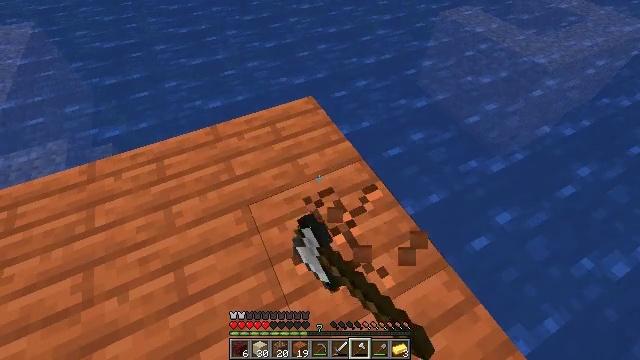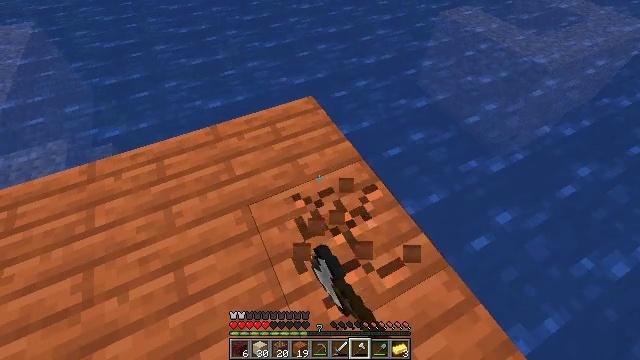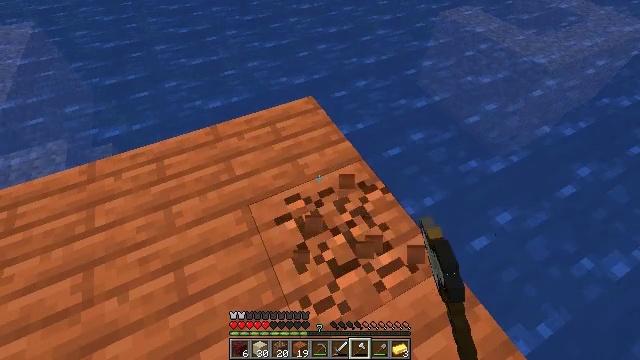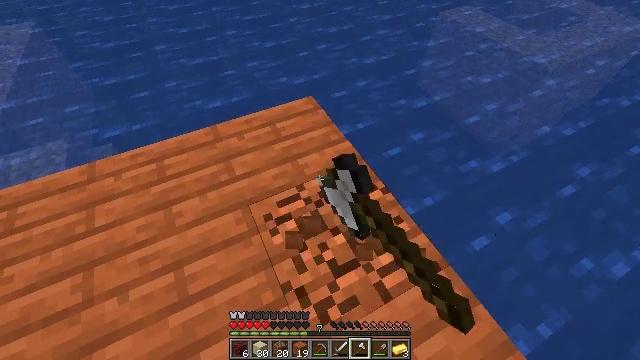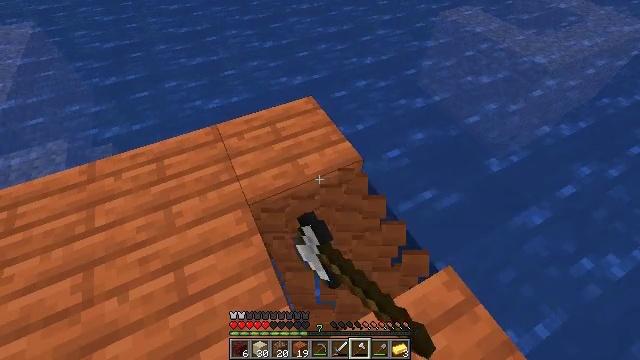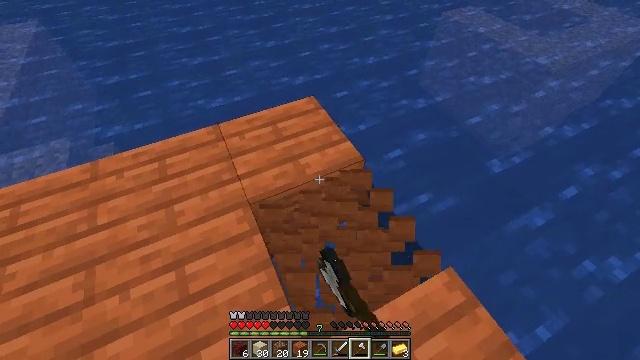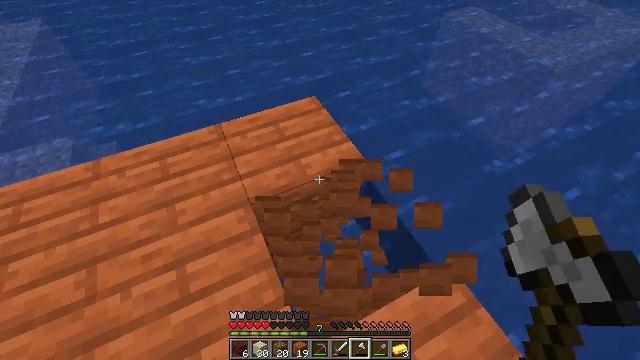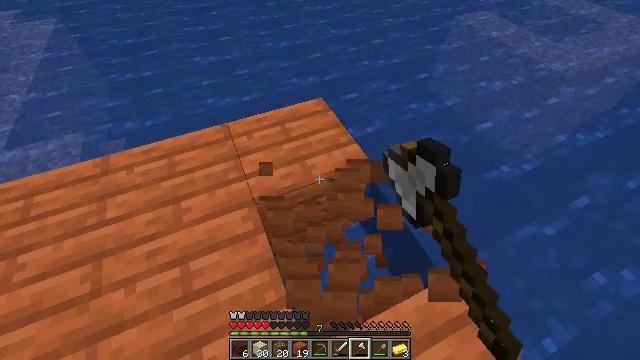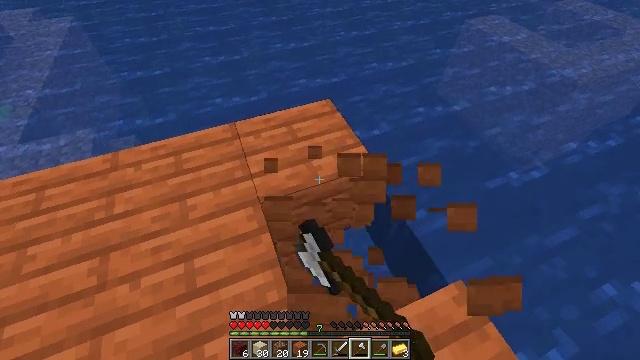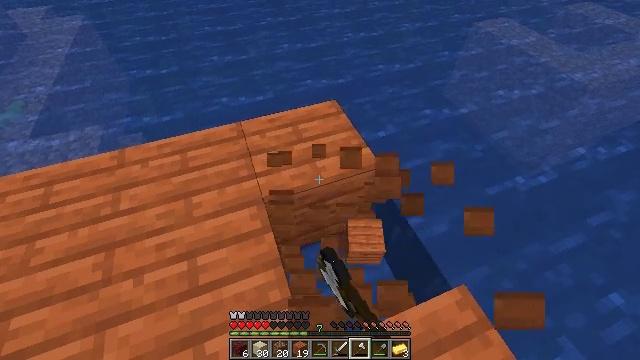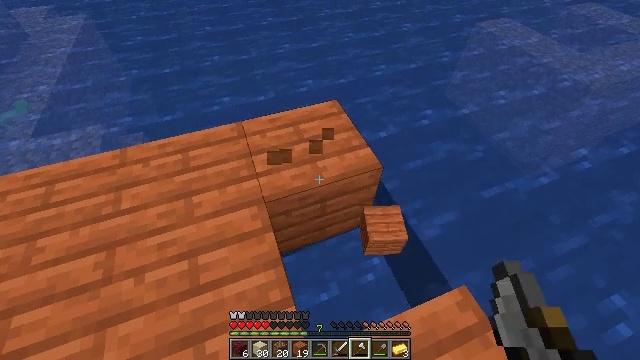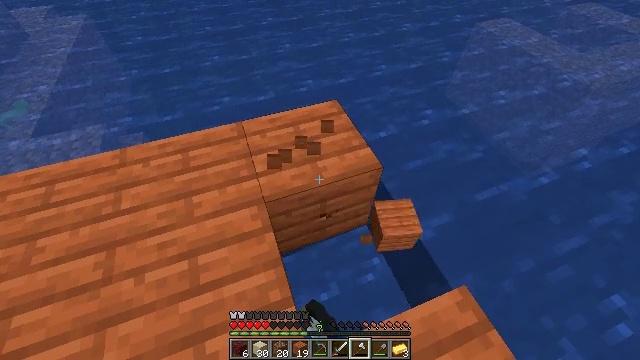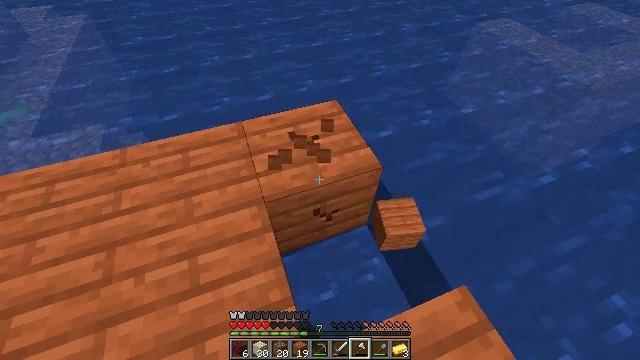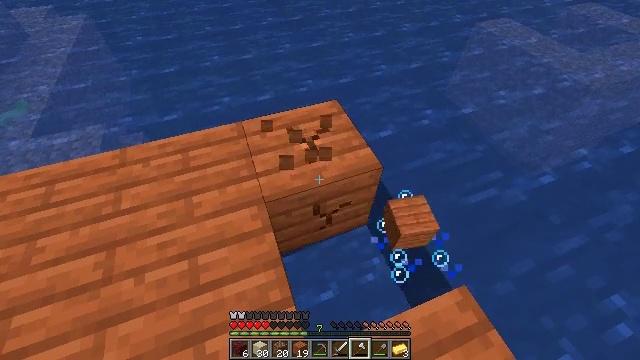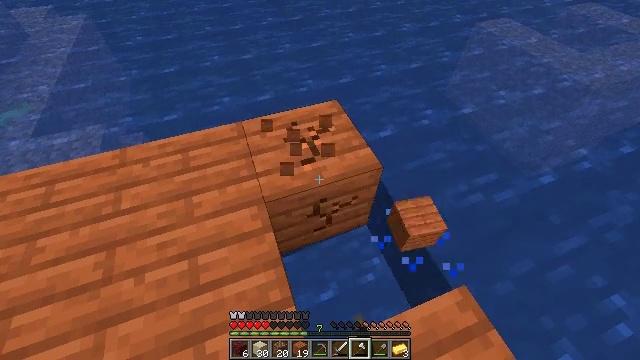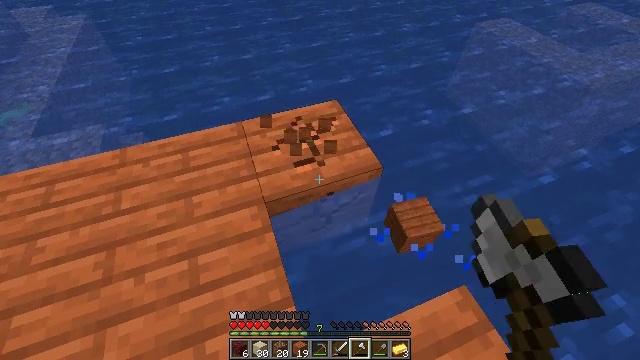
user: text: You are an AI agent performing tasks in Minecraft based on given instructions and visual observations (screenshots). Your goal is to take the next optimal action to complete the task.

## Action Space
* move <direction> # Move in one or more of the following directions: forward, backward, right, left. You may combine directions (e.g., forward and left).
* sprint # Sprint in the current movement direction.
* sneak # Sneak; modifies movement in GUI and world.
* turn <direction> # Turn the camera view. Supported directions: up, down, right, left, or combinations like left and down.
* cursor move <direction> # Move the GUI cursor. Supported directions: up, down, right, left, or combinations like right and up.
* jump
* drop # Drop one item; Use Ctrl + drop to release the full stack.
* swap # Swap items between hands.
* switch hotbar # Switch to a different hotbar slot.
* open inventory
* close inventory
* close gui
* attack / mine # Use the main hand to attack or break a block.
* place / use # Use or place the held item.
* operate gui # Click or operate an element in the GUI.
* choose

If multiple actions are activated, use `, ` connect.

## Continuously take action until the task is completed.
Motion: motion action
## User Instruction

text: Break the existing acacia planks.
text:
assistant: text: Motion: attack / mine
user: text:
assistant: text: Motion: attack / mine
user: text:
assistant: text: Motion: attack / mine
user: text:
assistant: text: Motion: attack / mine
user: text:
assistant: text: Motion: attack / mine
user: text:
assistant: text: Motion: attack / mine
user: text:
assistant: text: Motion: turn left, attack / mine
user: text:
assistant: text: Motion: turn left, attack / mine
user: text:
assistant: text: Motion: turn left, attack / mine
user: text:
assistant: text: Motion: attack / mine
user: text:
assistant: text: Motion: attack / mine
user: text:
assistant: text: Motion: attack / mine
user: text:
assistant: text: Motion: attack / mine
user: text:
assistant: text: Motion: attack / mine
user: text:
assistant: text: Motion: attack / mine
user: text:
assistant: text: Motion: attack / mine
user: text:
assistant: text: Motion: attack / mine
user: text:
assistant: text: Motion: attack / mine
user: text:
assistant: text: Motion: attack / mine
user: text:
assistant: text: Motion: attack / mine
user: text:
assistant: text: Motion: attack / mine
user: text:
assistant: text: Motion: attack / mine
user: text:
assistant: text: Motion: attack / mine
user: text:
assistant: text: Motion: attack / mine
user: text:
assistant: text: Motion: attack / mine
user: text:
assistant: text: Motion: attack / mine
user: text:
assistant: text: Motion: turn right and down, attack / mine
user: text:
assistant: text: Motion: turn right and down, attack / mine
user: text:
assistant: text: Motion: turn right and down, attack / mine
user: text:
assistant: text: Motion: turn right and down, attack / mine